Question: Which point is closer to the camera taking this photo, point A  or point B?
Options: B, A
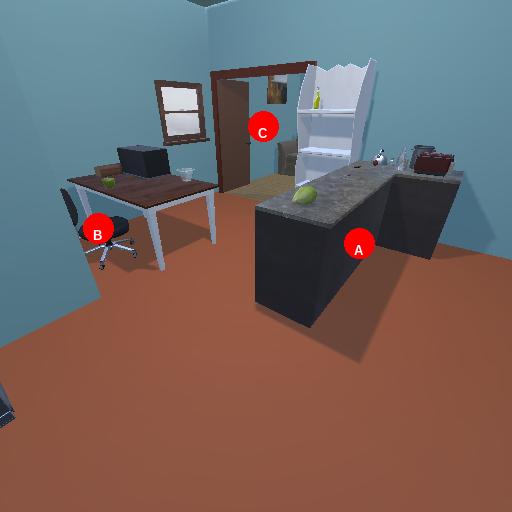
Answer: B